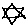
Label: star